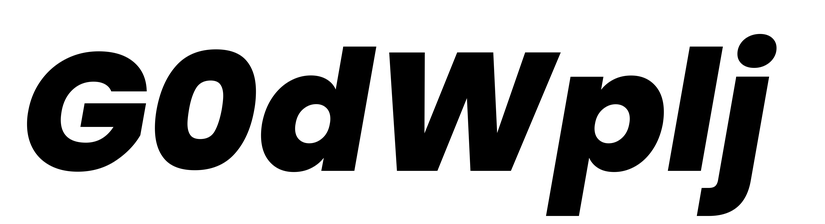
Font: Poppins-ExtraBoldItalic